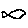
Label: fish